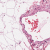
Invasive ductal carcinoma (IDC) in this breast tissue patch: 0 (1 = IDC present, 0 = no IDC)